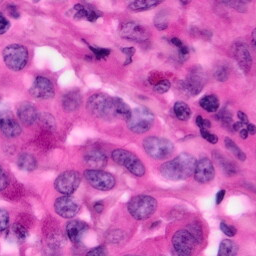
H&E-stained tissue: Pancreatic